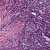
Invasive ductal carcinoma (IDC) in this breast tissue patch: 1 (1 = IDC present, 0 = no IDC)